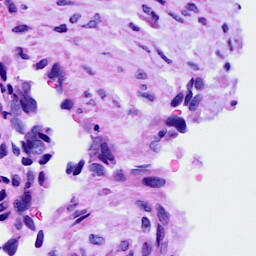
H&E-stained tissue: Ovarian